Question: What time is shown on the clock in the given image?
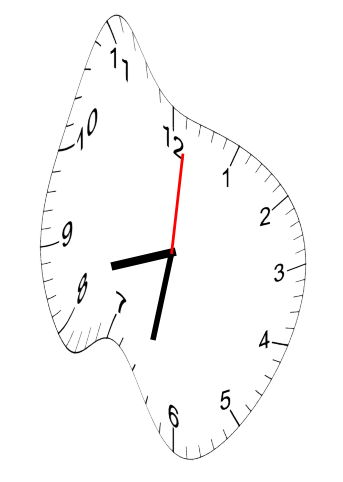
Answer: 08:32:01